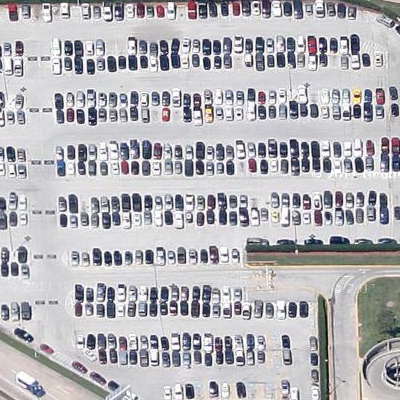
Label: gParking